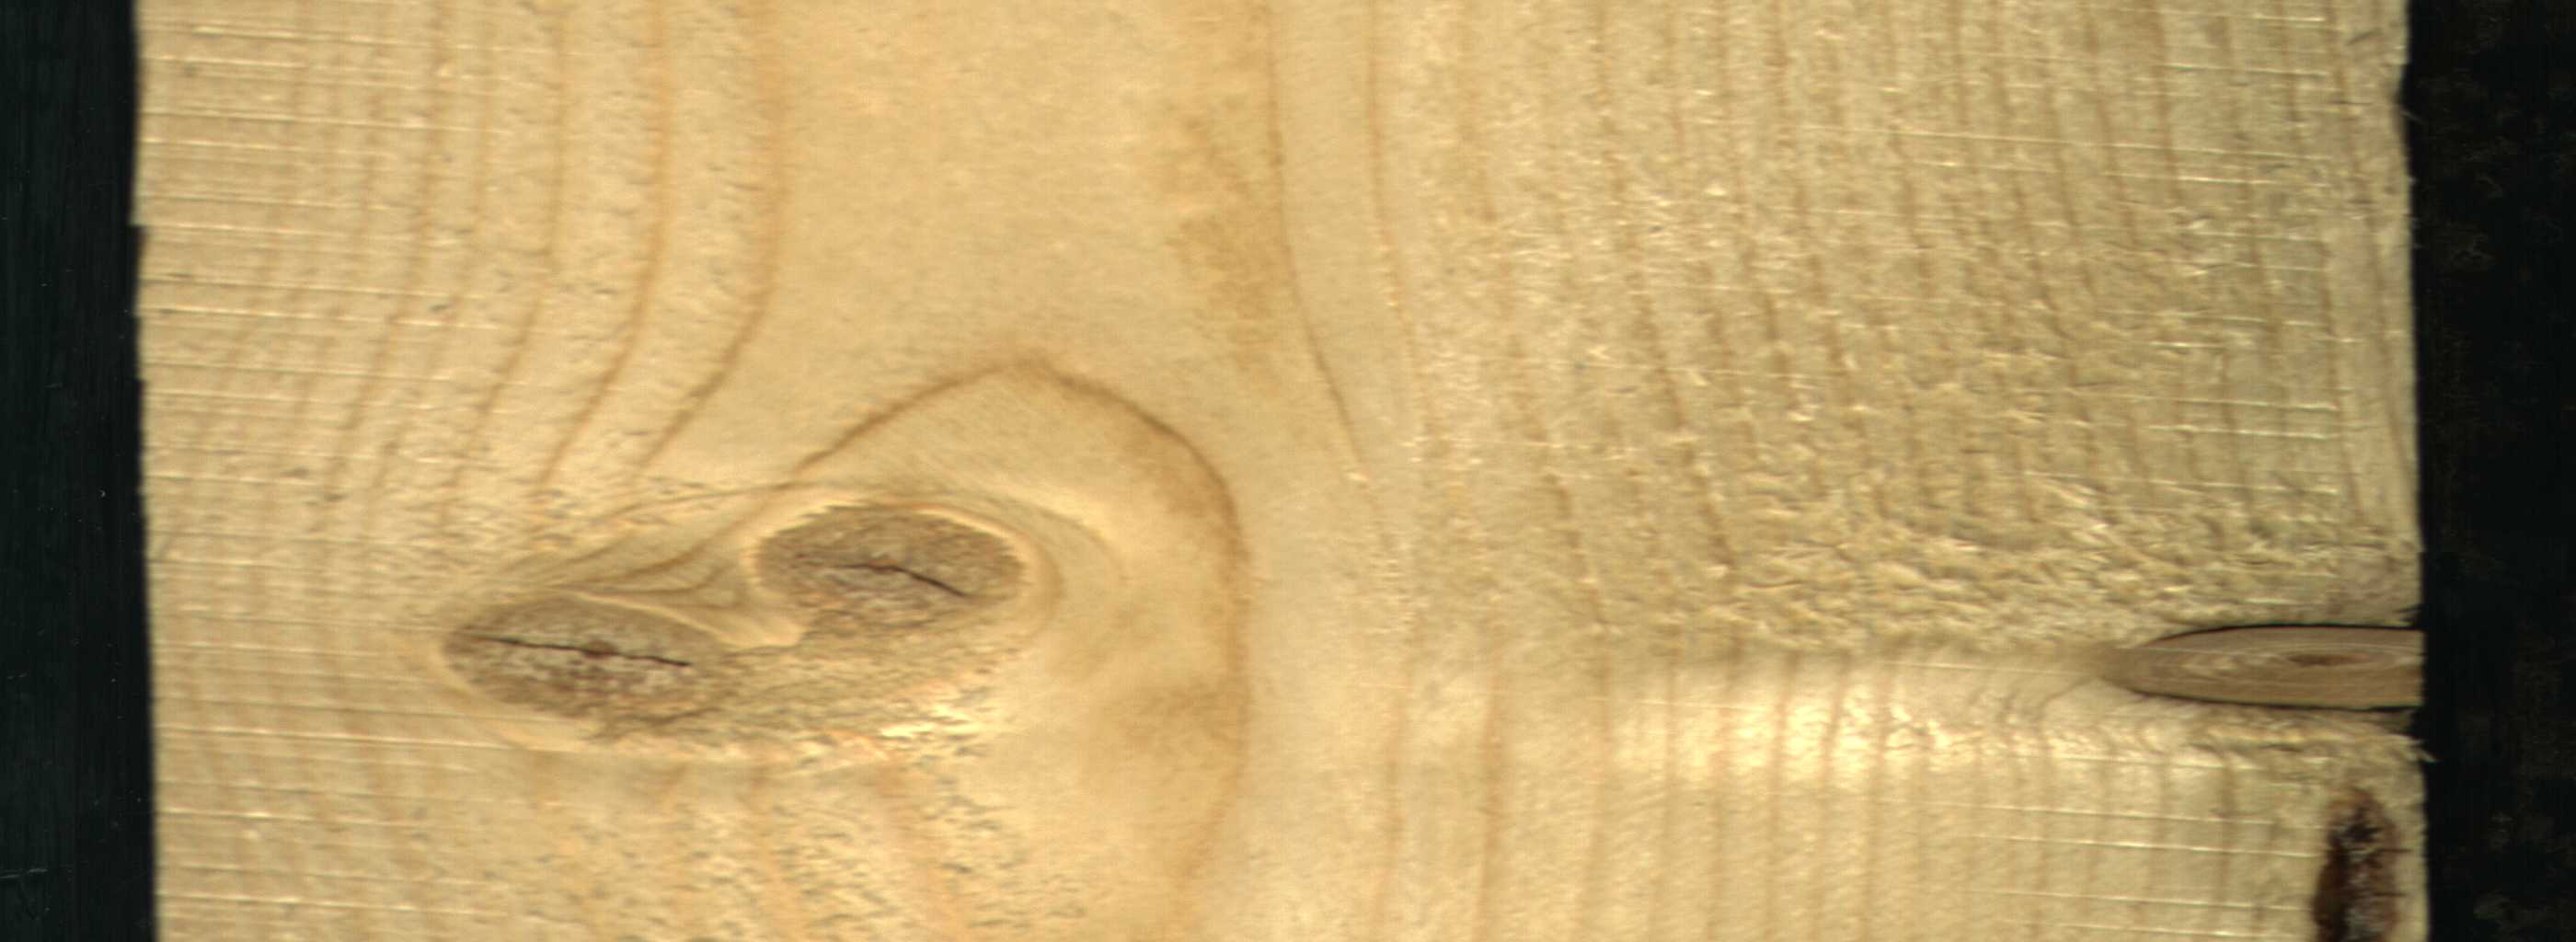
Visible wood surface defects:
resin
knot_with_crack
knot_with_crack
Dead_Knot